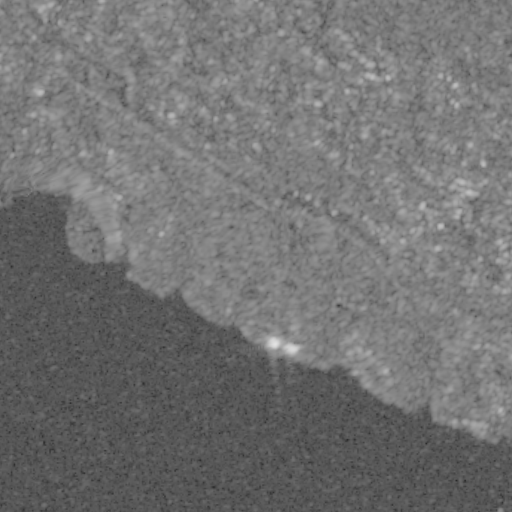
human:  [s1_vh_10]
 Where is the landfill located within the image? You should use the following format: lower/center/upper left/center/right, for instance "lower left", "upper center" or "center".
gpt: The landfill is located in the center of the image.
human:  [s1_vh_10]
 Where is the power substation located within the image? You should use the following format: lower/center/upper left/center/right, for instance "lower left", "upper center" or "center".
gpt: The power substation is located in the upper left of the image.
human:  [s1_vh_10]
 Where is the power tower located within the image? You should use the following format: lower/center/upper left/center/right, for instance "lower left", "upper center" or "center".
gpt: The power tower is located in the upper of the image.
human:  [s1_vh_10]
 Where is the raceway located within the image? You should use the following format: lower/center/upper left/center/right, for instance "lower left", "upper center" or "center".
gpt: The raceway is located in the center left of the image.
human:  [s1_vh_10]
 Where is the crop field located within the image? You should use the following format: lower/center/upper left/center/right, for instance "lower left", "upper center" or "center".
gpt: There is no crop field in the image.

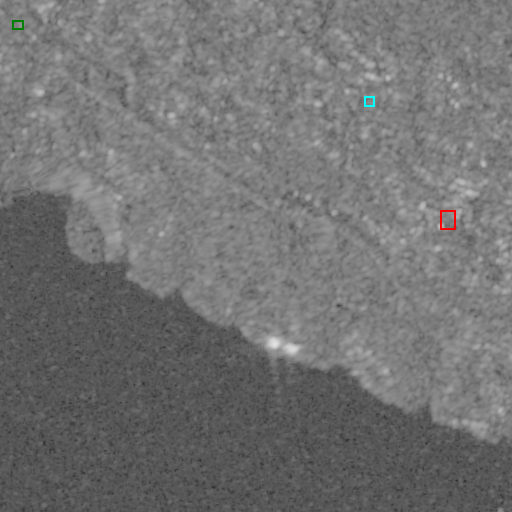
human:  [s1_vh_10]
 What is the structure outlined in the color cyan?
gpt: The structure outlined in cyan is a park.
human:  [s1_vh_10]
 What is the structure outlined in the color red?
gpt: The structure outlined in red is a parking lot.
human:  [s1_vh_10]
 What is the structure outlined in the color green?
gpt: The structure outlined in green is a power substation.
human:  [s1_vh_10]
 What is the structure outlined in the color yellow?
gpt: There is no yellow outline.